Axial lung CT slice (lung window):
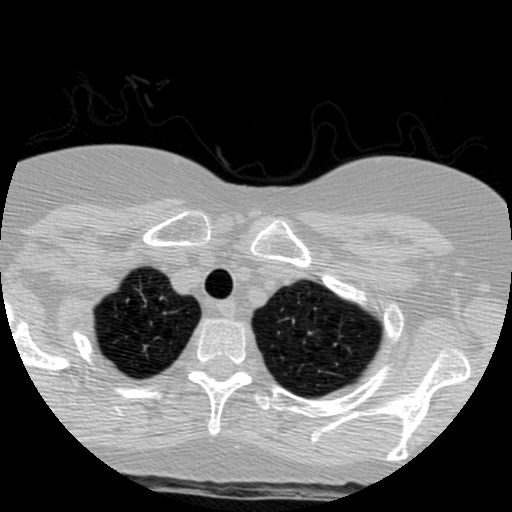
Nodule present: no